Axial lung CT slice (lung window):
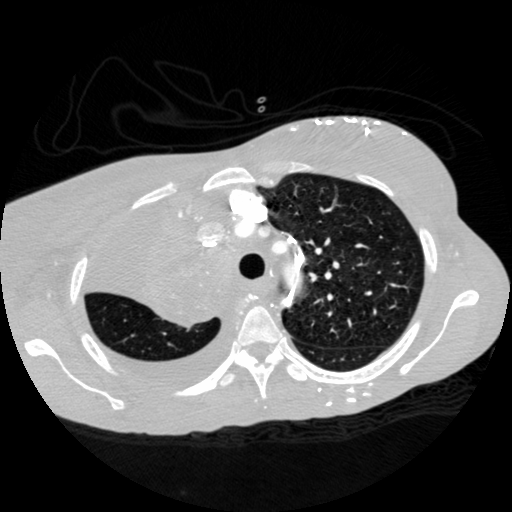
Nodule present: no